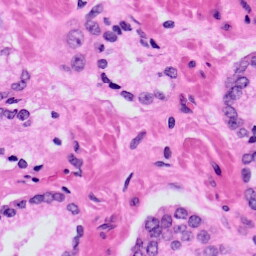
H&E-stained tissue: Prostate